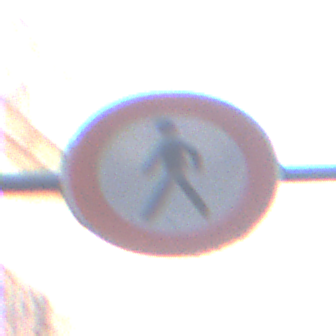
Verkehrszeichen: VerbotFussgaenger
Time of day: SunriseSunset
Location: Outdoor (Urban)
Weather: PartlyCloudy
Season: NotSpecified
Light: Natural